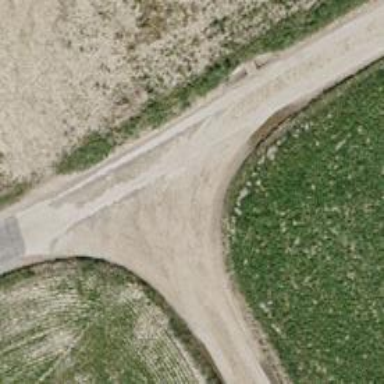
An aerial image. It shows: Well-maintained track road with grade 1 tracktype.